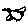
Label: bird